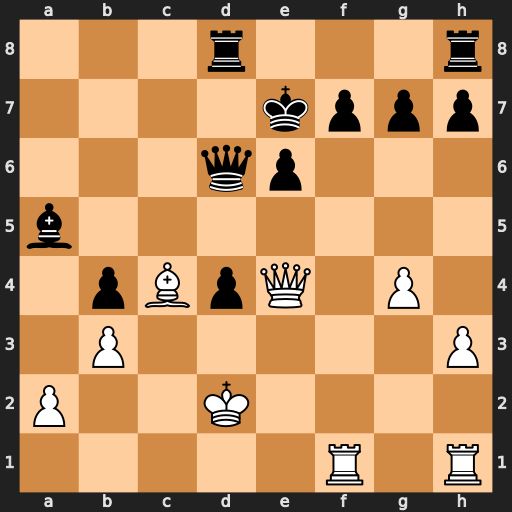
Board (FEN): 3r3r/4kppp/3qp3/b7/1pBpQ1P1/1P5P/P2K4/5R1R
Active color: w
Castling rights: -
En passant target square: -
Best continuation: Rxf7+ Kxf7 Qf5+ Ke7 Re1 Qh2+ Kd1 Rd6 Bxe6